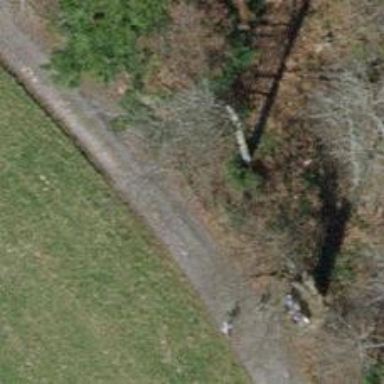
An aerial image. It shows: Bench.